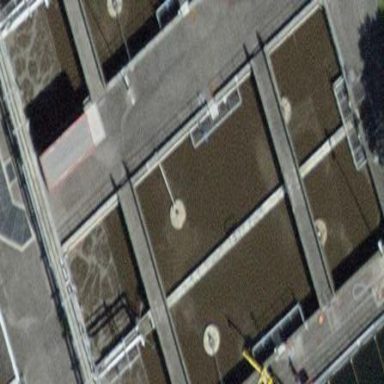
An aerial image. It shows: Image of wastewater.